Aerial crown-view tile of a tropical tree (Barro Colorado Island, Panama), acquired 20240611:
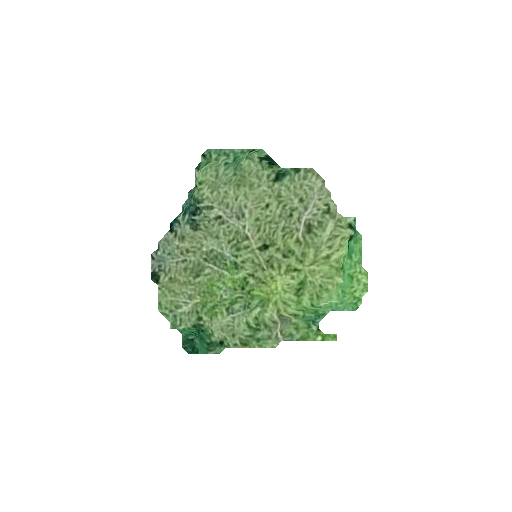
Species: Quararibea stenophylla
GBIF accepted scientific name: Quararibea stenophylla
Crown area: 50.495 m²